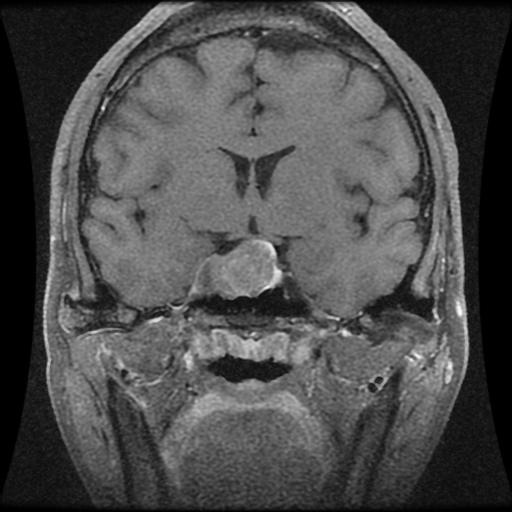
Label: pituitary